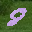
Label: 8